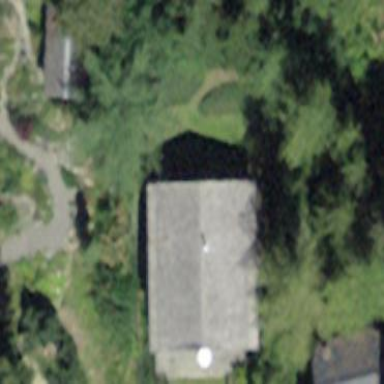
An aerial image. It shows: Detached building with gabled roof.